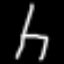
Label: chair